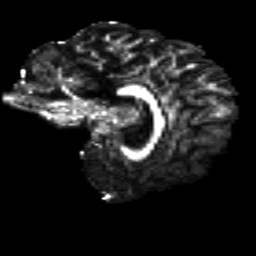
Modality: FA
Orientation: sagittal
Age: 29
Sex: female
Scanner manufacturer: siemens
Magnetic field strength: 3 T
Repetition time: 8.8 s
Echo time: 0.085 s